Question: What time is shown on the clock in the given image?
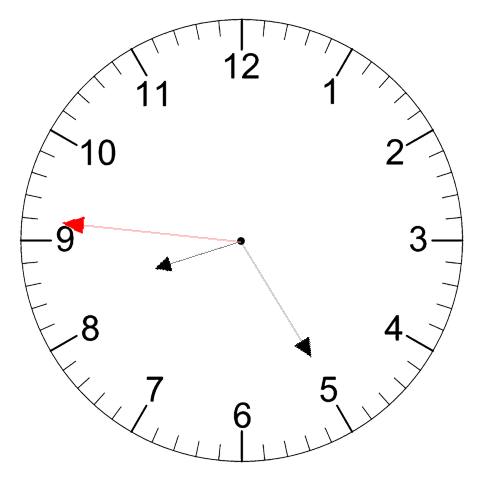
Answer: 08:24:46